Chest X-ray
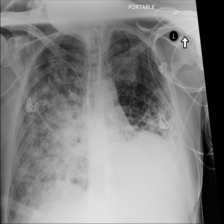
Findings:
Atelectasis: negative
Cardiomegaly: negative
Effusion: negative
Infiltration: positive
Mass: negative
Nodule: negative
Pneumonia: negative
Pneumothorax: negative
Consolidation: negative
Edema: negative
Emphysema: negative
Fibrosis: negative
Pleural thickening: negative
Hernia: negative